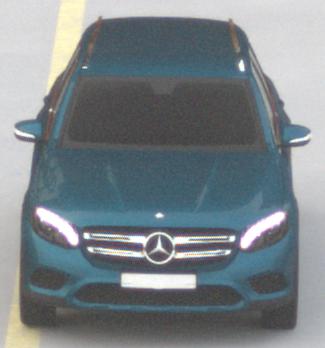
Make: Mercedes-Benz
Model: GLC 250
Detailed model: GLC (253)
Model produced from: 2015/09
Model produced until: 2018/05
Doors: 5
Color: blue
Road condition: dry road
Daytime: morning or afternoon
Contrast: low contrast